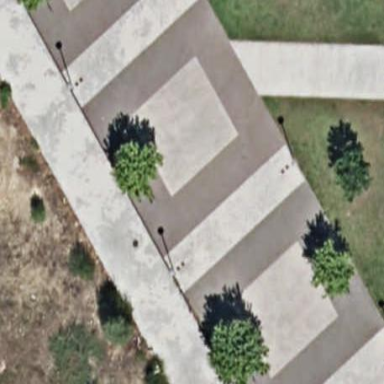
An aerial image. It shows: Pedestrian road paved with paving stones.